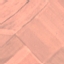
Land use / land cover: AnnualCrop